Field crop: maize
Growth stage: 2
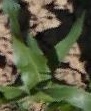
Species: maize